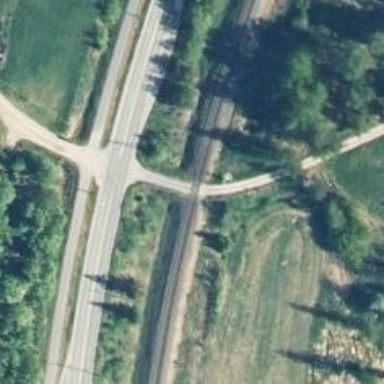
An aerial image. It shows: Level crossing with lights and saltire markings.